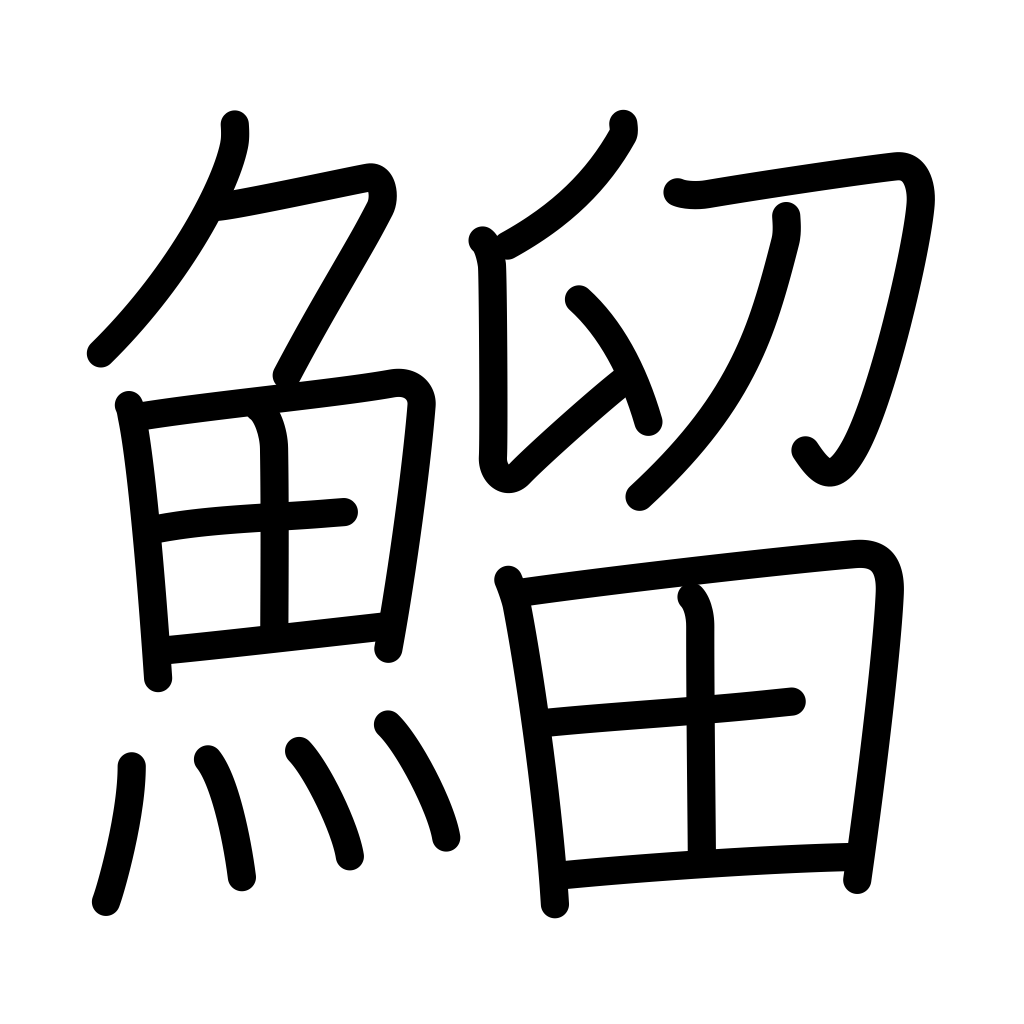
Meaning: type of fish, mullet